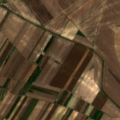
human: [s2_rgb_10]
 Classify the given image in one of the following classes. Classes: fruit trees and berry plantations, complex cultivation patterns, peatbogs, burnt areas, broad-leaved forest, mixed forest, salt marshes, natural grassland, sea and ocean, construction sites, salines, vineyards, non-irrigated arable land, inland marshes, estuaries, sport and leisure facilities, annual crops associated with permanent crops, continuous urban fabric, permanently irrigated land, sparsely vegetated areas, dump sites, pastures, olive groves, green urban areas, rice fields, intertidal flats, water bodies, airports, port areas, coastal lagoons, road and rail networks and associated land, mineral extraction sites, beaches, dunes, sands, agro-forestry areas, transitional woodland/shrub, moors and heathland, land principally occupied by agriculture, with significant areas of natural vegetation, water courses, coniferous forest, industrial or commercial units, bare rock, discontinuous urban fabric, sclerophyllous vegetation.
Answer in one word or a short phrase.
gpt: non-irrigated arable land, complex cultivation patterns